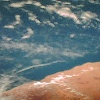
Label: water